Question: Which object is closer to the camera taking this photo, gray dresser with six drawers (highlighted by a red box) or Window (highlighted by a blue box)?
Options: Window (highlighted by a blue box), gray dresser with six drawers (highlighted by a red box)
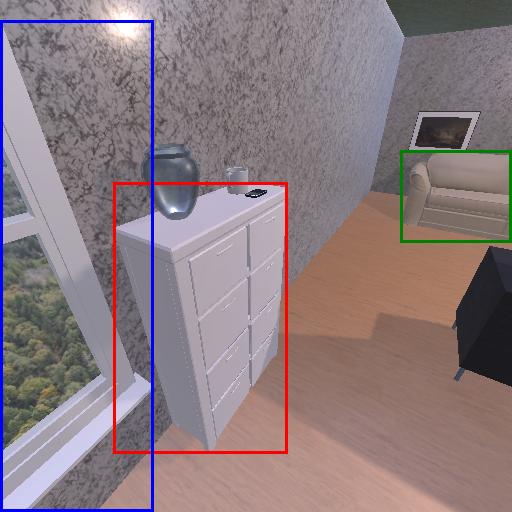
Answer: Window (highlighted by a blue box)